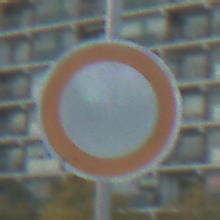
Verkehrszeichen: VerbotFahrzeugeAllerArt
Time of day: MorningAfternoon
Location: Outdoor (Urban)
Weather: PartlyCloudy
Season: NotSpecified
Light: Natural